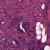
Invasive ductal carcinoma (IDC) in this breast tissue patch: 1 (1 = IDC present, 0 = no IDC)